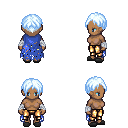
a pixel art fantasy rpg character, female body template, human, dark skin, blue tattered cape, gold greaves, white cyan parted hairstyle, white cloth bandages, gray slippers, four views (front, back, left, right), 2x2 character sprite sheet, small pixel art, hard edges, no anti-aliasing